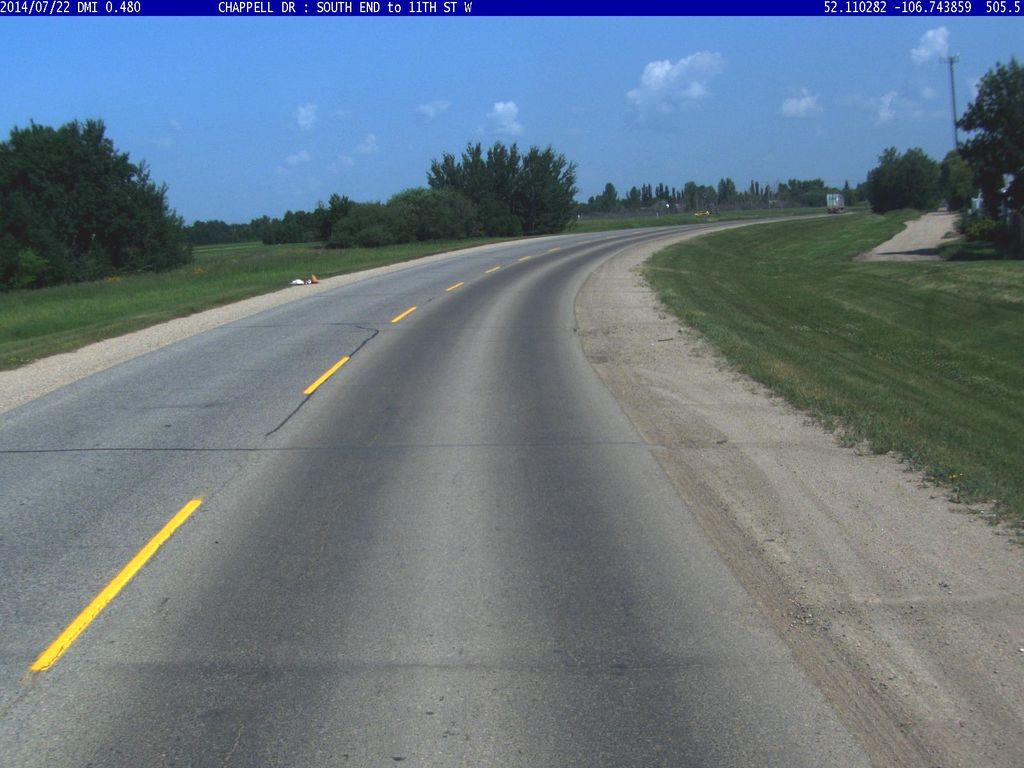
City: saskatoon